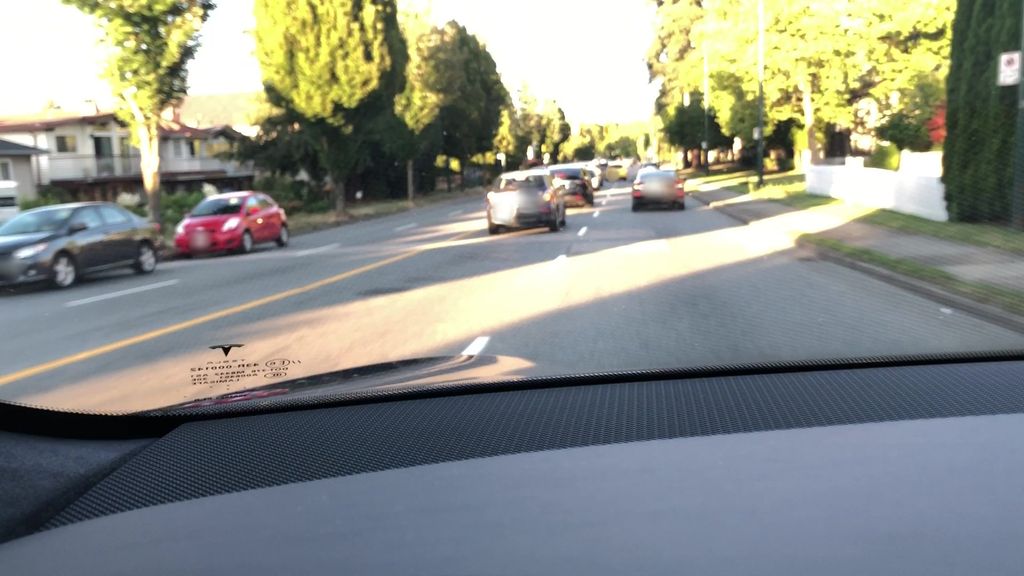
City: vancouver